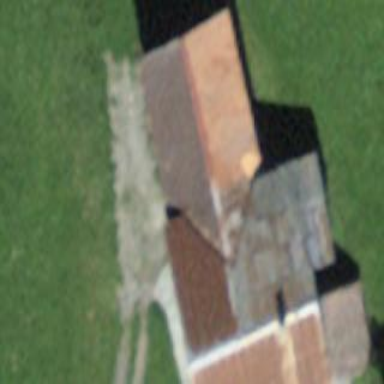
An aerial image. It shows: Farm building.